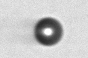
Label: bead